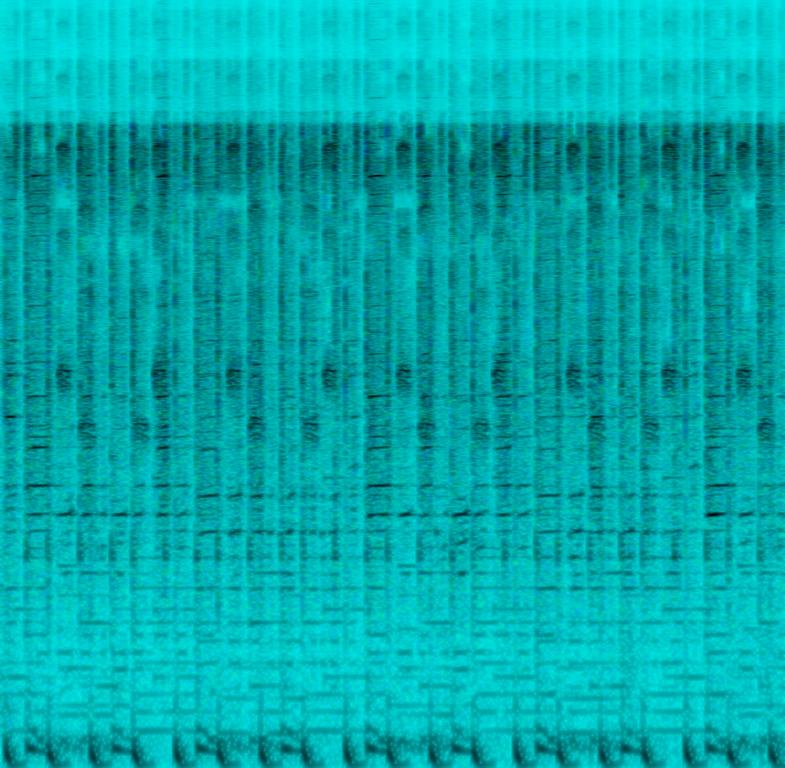
A male vocalist sings this high spirited Portugal song. The tempo is fast with keyboard harmony, punchy drumming, groovy bass lines, animated trumpets, backed with harmonica, party whistles, lively vocalisation and vocal backup, tambourine beats and congas. This song is a sonic treat with a plethora of instruments in perfect sync and harmony. It is happy, joyful and merry with a dance groove.